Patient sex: F
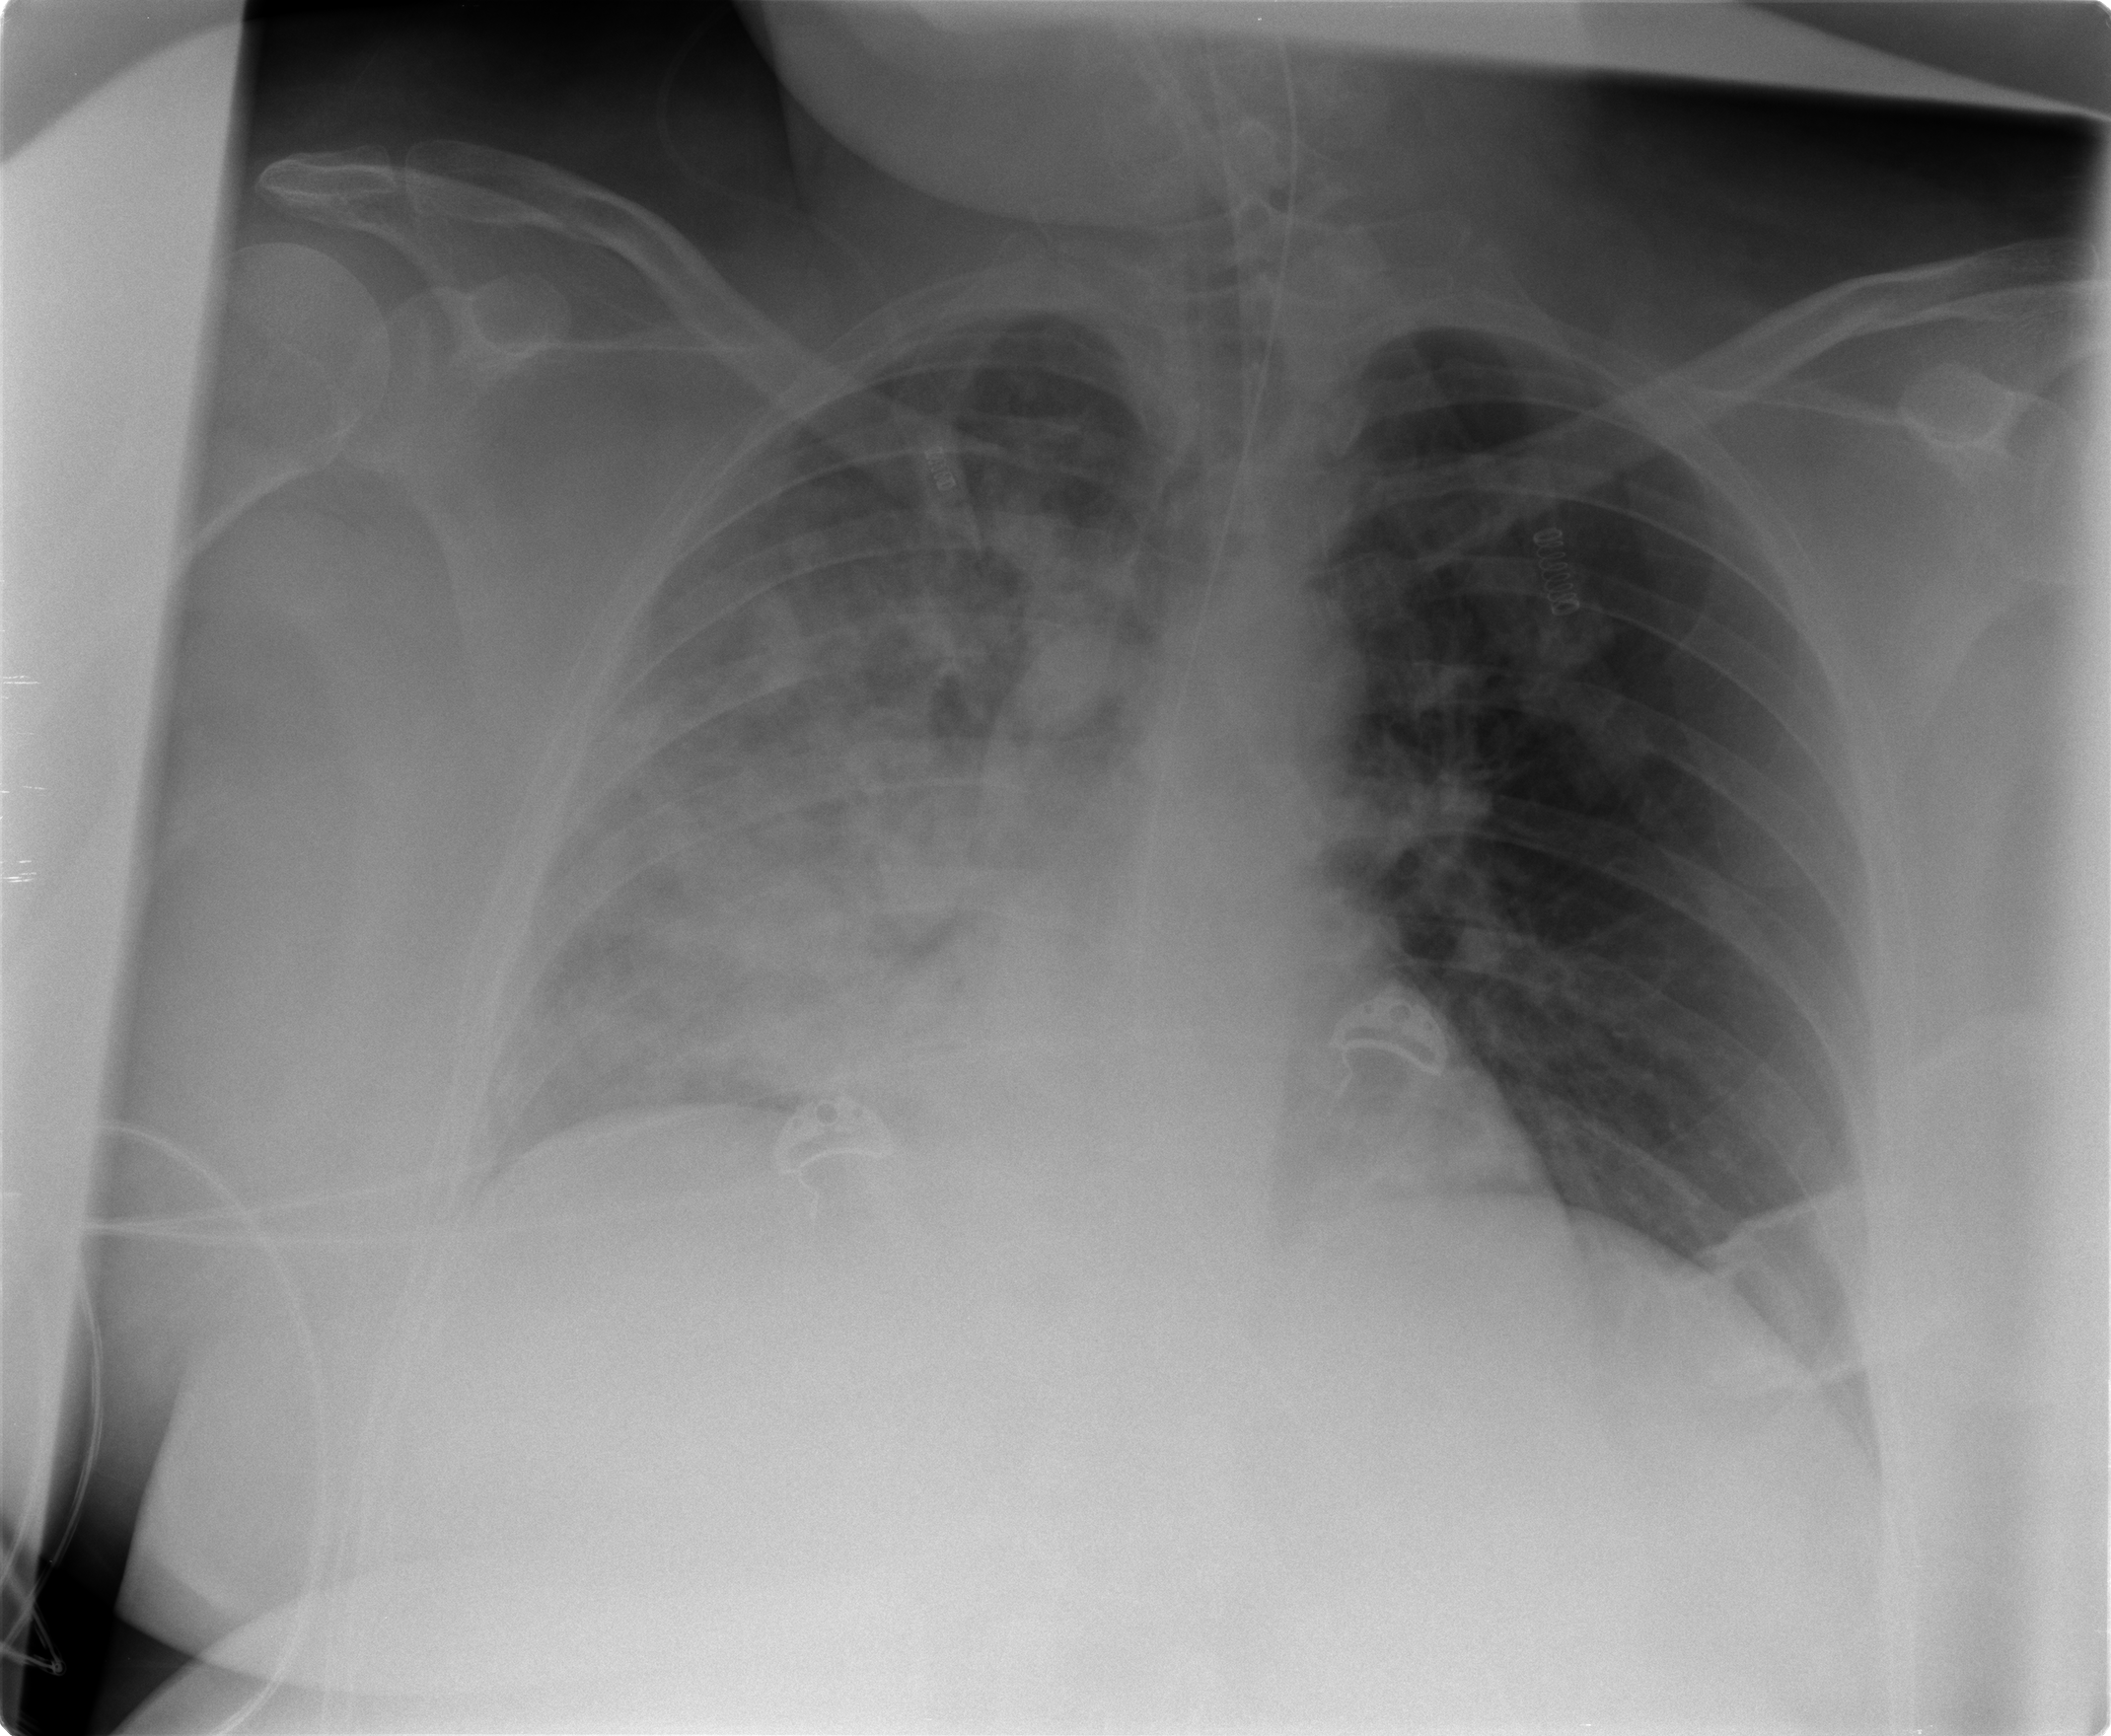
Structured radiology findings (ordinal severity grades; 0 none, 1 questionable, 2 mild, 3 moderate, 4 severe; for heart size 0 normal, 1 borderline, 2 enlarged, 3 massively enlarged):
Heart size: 0
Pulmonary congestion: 0
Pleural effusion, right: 0
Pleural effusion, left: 0
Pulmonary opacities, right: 4
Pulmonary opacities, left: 0
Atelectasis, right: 2
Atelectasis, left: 1